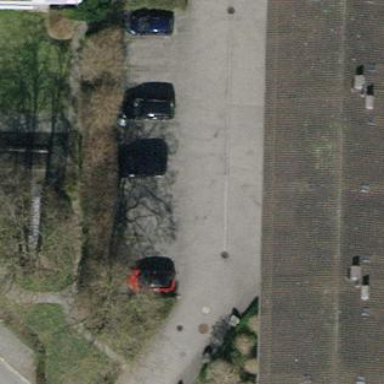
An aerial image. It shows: Parking area with surface.